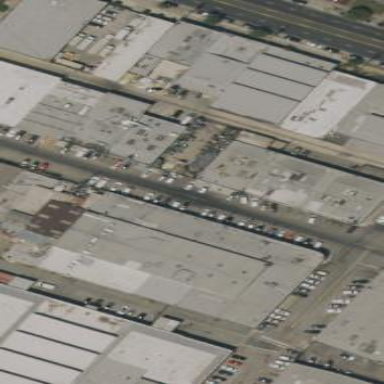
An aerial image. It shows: Warehouse.